高一 · 计数
某地区为了解 $70 \sim 80$ 岁的老人的日平均睡眠时间（单位: h），随机选择了 50 位老人进行调查，下面是这 50 位老人睡眠时间的频率分布表:

| 序号 $i$ | 分组 <br> (睡眠时间) | 组中值 $\left(G_{i}\right)$ | 频数 <br> (人数 $)$ | 频率 $\left(F_{i}\right)$ |
| :---: | :---: | :---: | :---: | :---: |
| 1 | $[4,5)$ | 4.5 | 6 | 0.12 |
| 2 | $[5,6)$ | 5.5 | 10 | 0.20 |
| 3 | $[6,7)$ | 6.5 | 20 | 0.40 |
| 4 | $[7,8)$ | 7.5 | 10 | 0.20 |
| 5 | $[8,9]$ | 8.5 | 4 | 0.08 |

在上述统计数据的分析中，一部分计算见程序框图（如图），则输出.

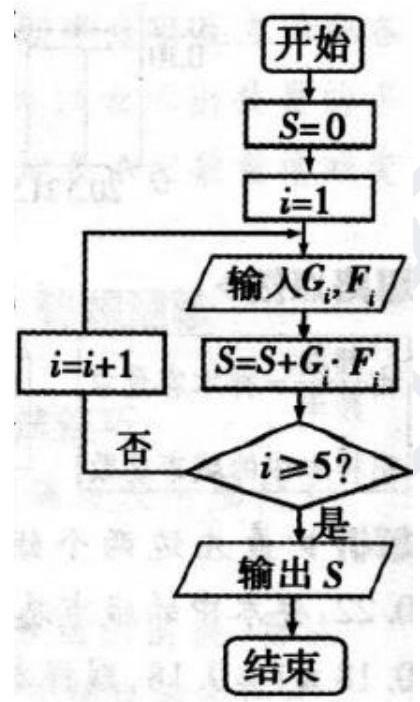
答案: 6.42
解析: 观察程序框图知, 此图包含一个循环结构, 即求 $G_{1} F_{1}+G_{2} F_{2}+G_{3} F_{3}+G_{4} F_{4}+G_{5} F_{5}$
的值, 由频率分布表知, $S=G_{1} F_{1}+G_{2} F_{2}+G_{3} F_{3}+G_{4} F_{4}+G_{5} F_{5}=4.5 \times 0.12+5.5 \times 0.20+6.5$ $\times 0.40+7.5 \times 0.20+8.5 \times 0.08=6.42$.故答案为:6.42